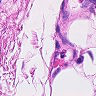
Metastatic tissue present: no